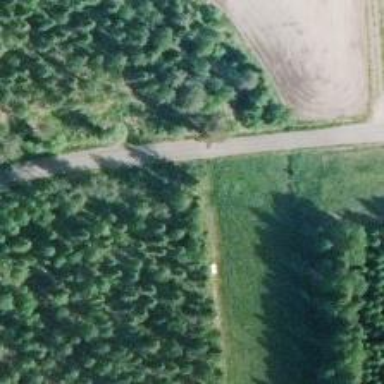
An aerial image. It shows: Unclassified road.